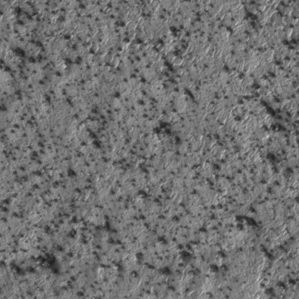
Label: frost